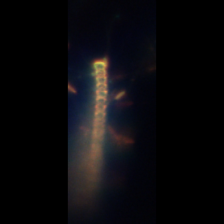
Taxon: Chaetoceros
Group: Diatoms